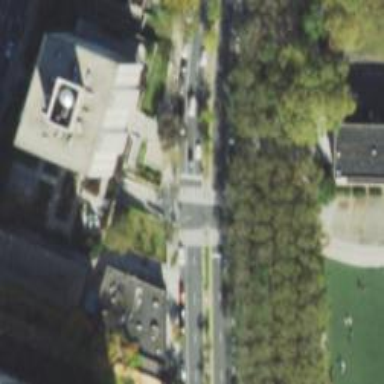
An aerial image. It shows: Traffic island located on footway.